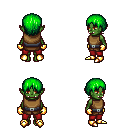
a pixel art fantasy rpg character, female body template, orc, green skin, leather chest armor, red pants, green plain hairstyle, gold gloves, gold boots, four views (front, back, left, right), 2x2 character sprite sheet, small pixel art, hard edges, no anti-aliasing